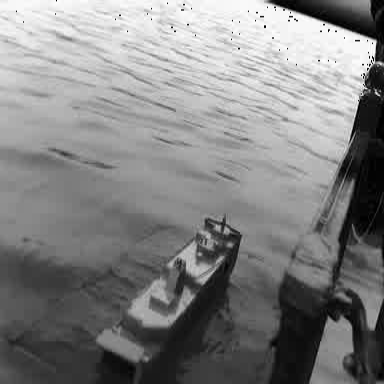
There is a container_ship in the infrared image.